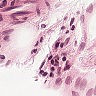
Metastatic tissue present: no